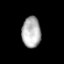
Tissue: prostate
Cell type: T cells
Senescence score: 0.6901
Nuclear area (px): 572
Mean DAPI intensity: 178.033